Field crop: maize
Growth stage: 1
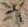
Species: atriplex